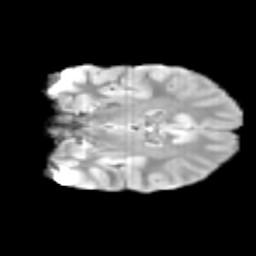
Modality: T2w
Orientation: coronal
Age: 10
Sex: female
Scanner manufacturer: siemens
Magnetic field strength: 3 T
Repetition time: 3.8 s
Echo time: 0.07 s